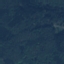
Land use / land cover: Forest